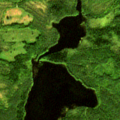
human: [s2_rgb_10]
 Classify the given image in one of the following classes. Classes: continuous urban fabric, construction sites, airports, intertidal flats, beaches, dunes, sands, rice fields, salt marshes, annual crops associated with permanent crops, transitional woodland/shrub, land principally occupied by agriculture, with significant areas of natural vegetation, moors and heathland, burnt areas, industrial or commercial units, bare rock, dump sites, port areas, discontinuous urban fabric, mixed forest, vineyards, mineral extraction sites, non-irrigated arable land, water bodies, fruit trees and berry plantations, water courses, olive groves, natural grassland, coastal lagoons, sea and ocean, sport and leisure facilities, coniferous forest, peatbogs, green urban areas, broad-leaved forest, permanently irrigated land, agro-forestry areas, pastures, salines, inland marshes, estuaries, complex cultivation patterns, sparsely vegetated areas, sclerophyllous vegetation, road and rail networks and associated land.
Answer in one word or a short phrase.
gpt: coniferous forest, mixed forest, transitional woodland/shrub, water bodies